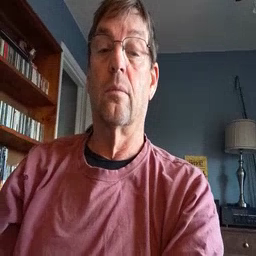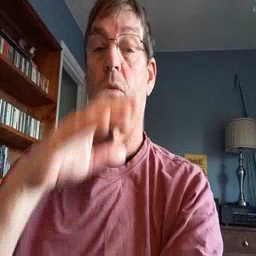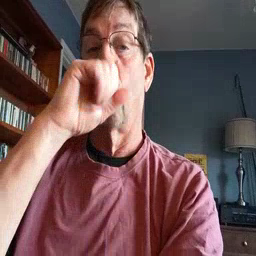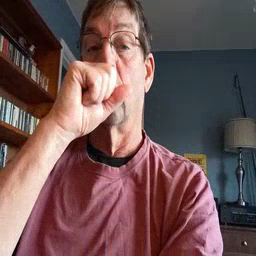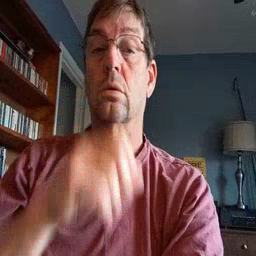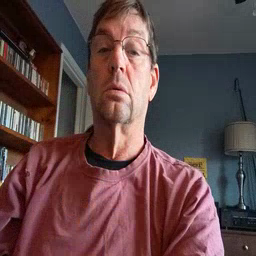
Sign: orange